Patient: sex M, age 51
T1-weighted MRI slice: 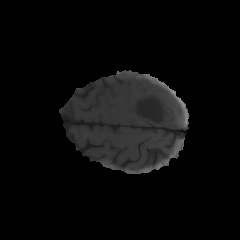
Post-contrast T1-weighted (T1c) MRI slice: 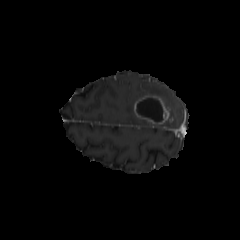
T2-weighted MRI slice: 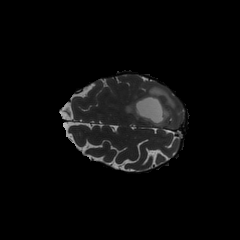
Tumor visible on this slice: yes
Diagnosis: Glioblastoma, IDH-wildtype
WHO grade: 4